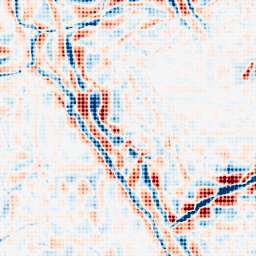
Category: wavelet
Decomposition family: wavelet_dwt
Decomposition parameters: wavelet: coif2
level: 4
Upsampling method: sinc_blackman
Upsampling parameters: scale: 8
kernel_size: 8
Upsampling scale: 8